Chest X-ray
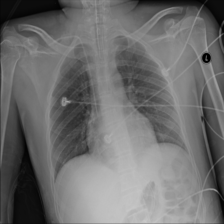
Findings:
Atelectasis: negative
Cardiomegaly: negative
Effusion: negative
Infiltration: negative
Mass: negative
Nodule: negative
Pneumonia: negative
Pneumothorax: negative
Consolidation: negative
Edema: negative
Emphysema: negative
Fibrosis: negative
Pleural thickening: negative
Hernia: negative